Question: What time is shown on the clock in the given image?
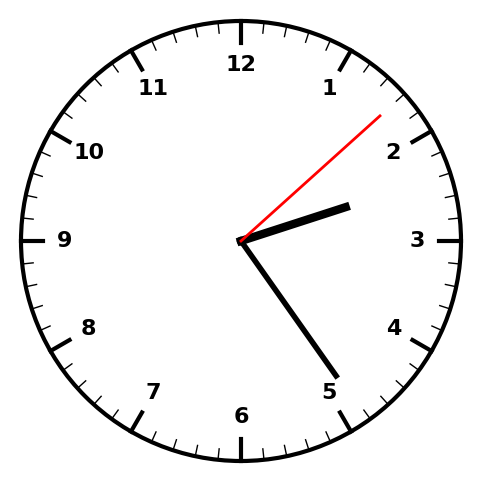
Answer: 02:24:08